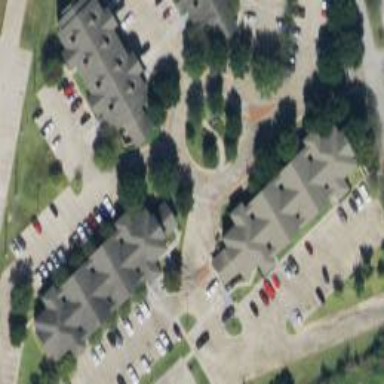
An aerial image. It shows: Residential apartments within university campus.